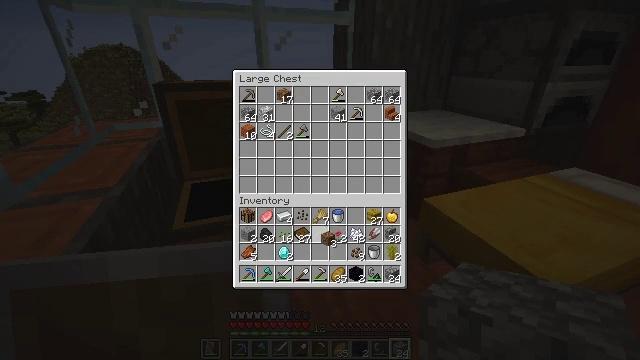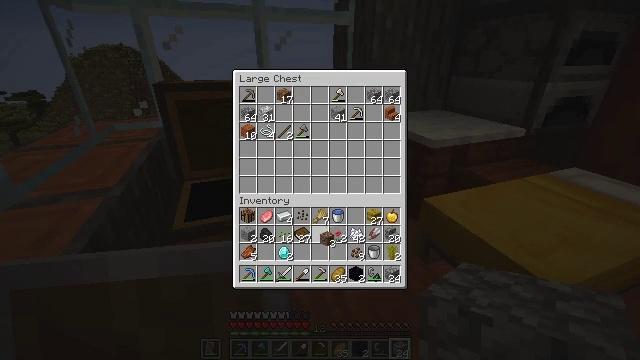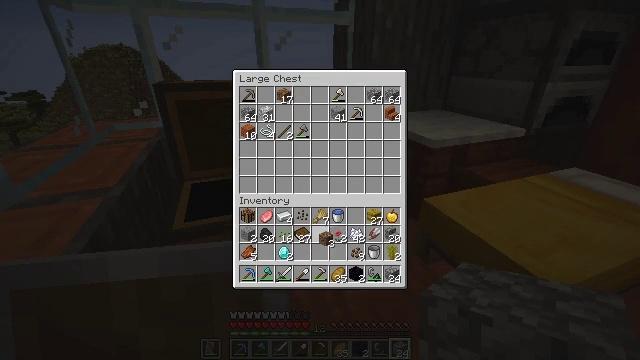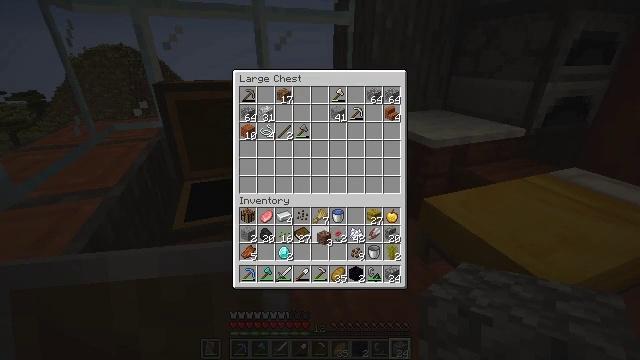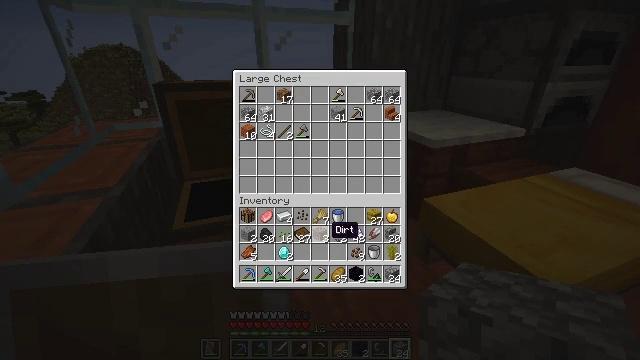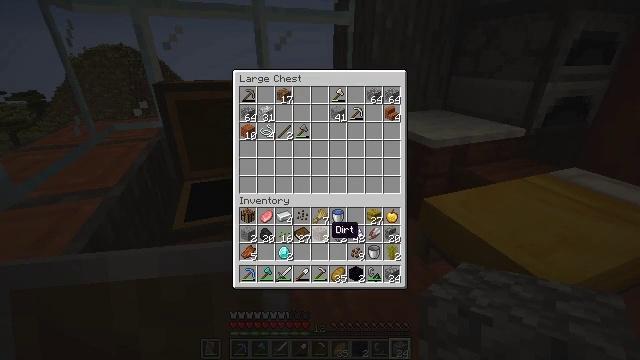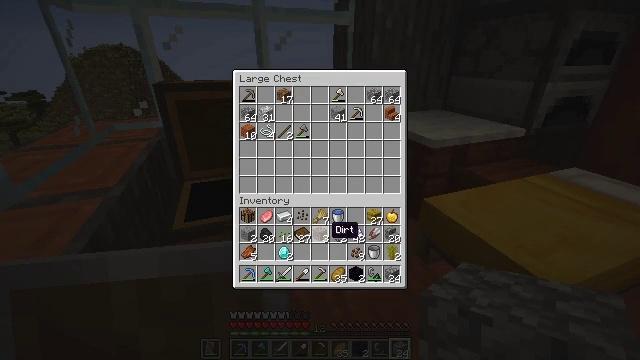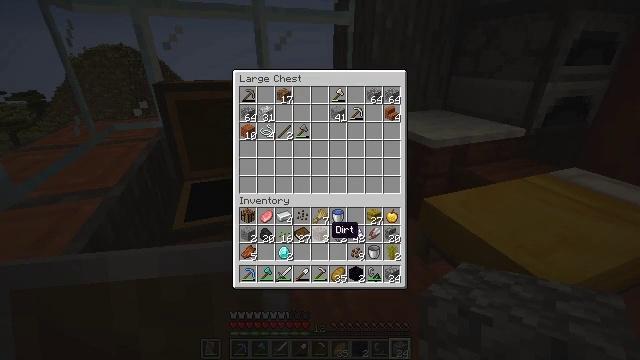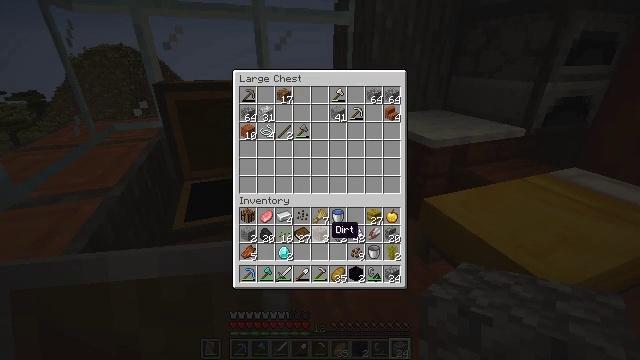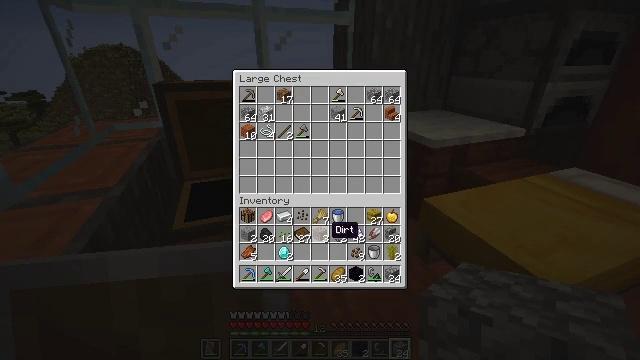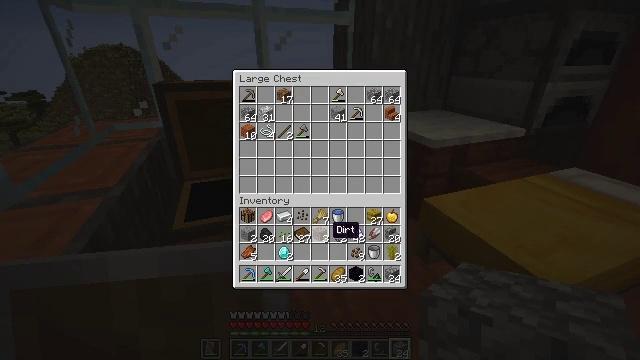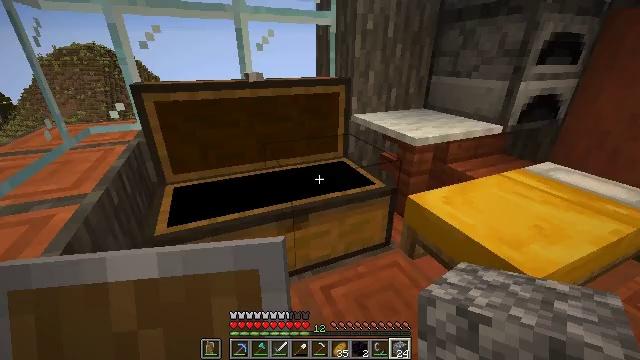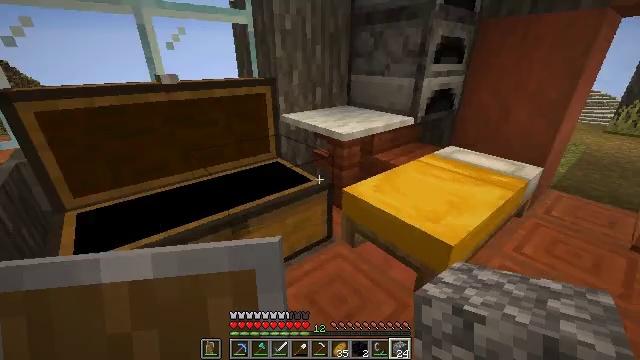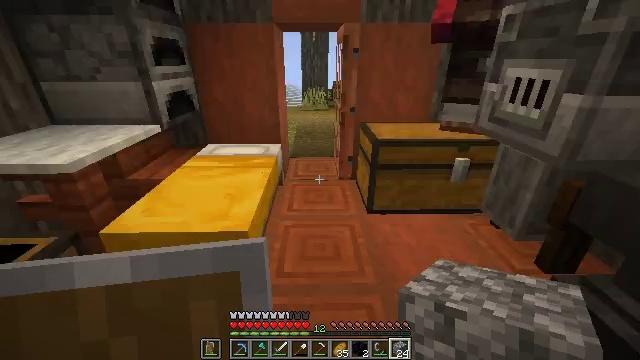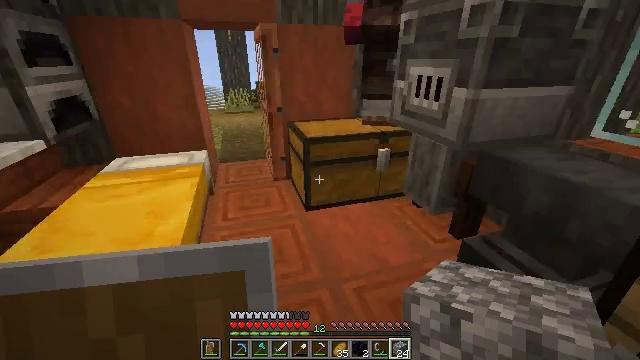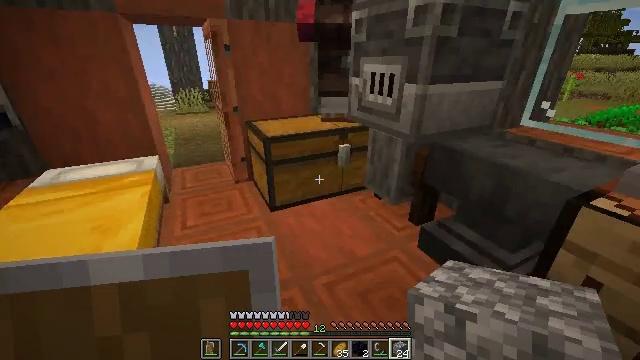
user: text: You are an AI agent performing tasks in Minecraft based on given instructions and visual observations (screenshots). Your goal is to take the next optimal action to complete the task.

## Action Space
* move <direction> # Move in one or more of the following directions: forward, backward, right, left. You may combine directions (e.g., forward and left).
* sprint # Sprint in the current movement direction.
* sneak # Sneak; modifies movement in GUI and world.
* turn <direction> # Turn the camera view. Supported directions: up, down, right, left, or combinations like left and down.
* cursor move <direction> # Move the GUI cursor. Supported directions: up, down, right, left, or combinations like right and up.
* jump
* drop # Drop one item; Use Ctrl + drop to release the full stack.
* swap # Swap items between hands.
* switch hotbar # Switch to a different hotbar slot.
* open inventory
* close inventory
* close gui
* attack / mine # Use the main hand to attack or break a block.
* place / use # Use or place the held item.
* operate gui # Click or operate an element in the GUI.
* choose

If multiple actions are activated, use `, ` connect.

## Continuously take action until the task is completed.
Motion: motion action
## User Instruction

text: Obtain an enchanting table using obsidian, diamonds, and a book.
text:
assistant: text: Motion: operate gui
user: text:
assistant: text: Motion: operate gui
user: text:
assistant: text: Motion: operate gui
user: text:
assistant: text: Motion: no_op
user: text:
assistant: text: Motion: no_op
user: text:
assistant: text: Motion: no_op
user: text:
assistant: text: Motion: no_op
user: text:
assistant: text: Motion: no_op
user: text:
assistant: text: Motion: no_op
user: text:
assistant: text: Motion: no_op
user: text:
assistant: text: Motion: cursor move right
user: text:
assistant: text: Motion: turn right, close gui
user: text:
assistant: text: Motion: turn right
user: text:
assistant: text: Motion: turn right
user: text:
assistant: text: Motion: turn right
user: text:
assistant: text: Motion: turn right
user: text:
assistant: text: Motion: turn right
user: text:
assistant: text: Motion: turn right and up
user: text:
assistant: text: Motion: no_op
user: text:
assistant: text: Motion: turn right and up
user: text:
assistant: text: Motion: turn right
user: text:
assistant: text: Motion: turn right
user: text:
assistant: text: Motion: turn right and down
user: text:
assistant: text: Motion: turn right and down
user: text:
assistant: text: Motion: turn right
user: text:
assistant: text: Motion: turn right
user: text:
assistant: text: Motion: no_op
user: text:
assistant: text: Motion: use / place
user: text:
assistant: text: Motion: use / place
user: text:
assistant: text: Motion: use / place